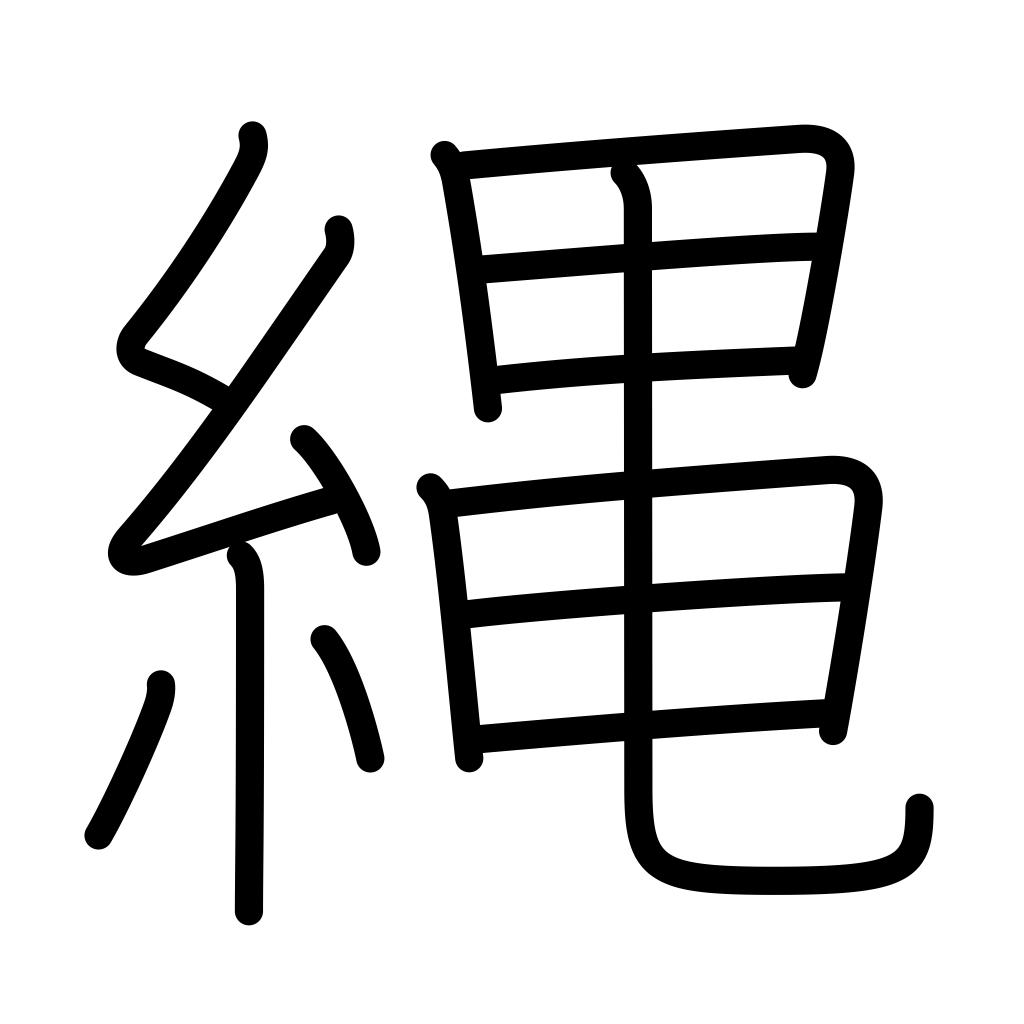
Meaning: straw rope, cord